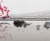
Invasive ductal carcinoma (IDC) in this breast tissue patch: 0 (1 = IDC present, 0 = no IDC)